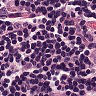
Metastatic tissue present: no